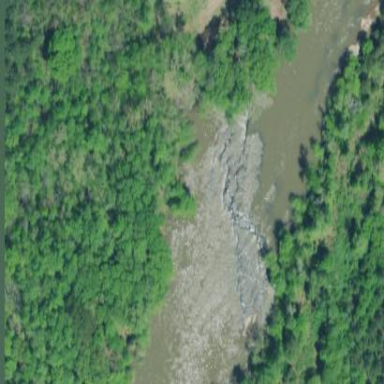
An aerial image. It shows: Rapid whitewater waterway with rapids.